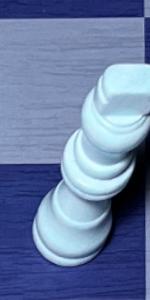
Label: King_White